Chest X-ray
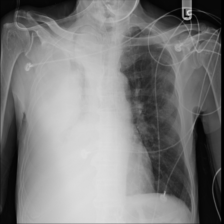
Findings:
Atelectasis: negative
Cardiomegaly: negative
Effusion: negative
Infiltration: negative
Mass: negative
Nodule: negative
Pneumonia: negative
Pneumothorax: negative
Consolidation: negative
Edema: negative
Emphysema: negative
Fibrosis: negative
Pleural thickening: negative
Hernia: negative